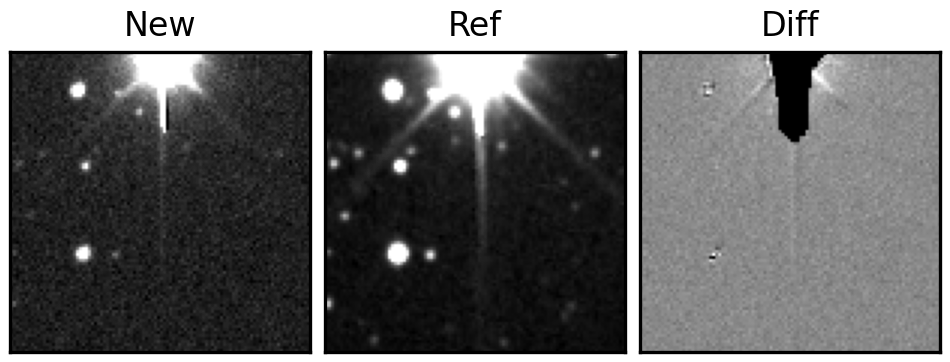
Label: bogus